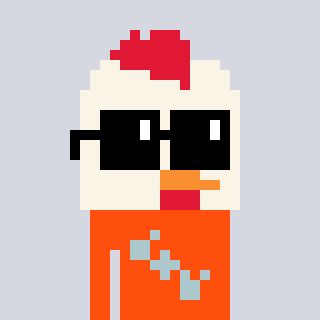
a pixel art character with square black sunglasses, a chicken-shaped head and a orange-colored body on a cool background